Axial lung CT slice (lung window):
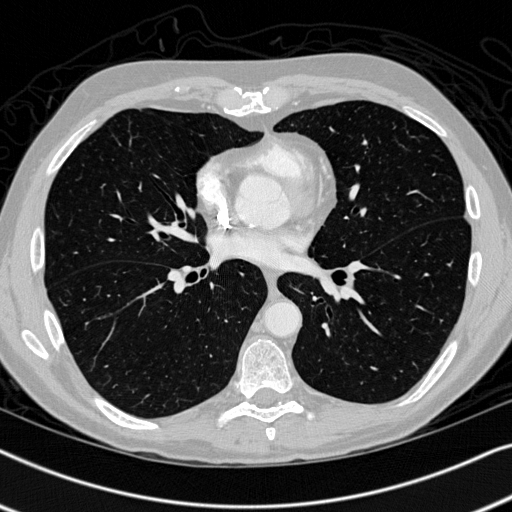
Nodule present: no